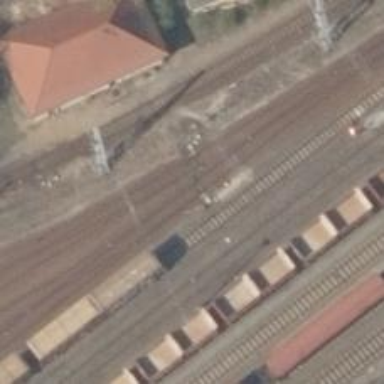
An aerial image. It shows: Railway switch.